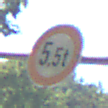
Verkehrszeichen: TatsaechlicheMasse
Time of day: Midday
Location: Outdoor (RoadRail)
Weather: Clear
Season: NotSpecified
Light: Natural